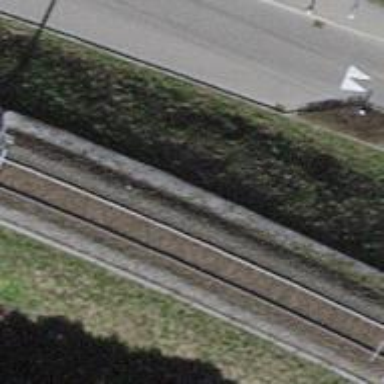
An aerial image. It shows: Railway track with contact line for electrification.